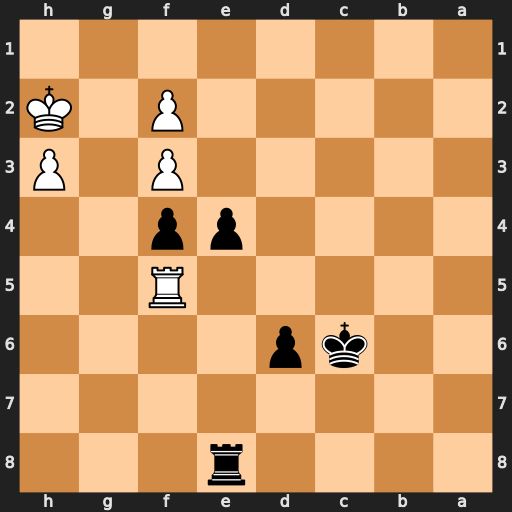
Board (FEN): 4r3/8/2kp4/5R2/4pp2/5P1P/5P1K/8
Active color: b
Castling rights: -
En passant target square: -
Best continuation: e3 Rxf4 e2